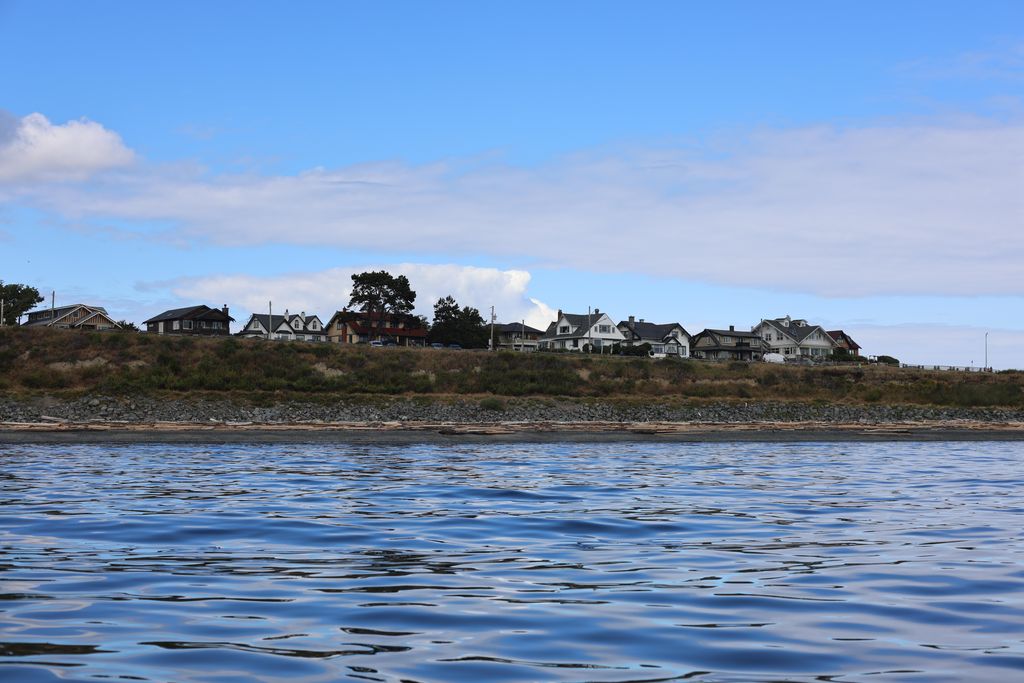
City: victoria